Question: I'm adding some products though to a magento store front through the soap API from C#. The problem I am having is when I am inserting items into the store it is removing part of the SKU. Any insight or suggestions? Example soap message follows..
'''
<s:Envelope xmlns:s="http://schemas.xmlsoap.org/soap/envelope/">
<s:Body s:encodingStyle="http://schemas.xmlsoap.org/soap/encoding/" xmlns:xsi="http://www.w3.org/2001/XMLSchema-instance" xmlns:xsd="http://www.w3.org/2001/XMLSchema">
<q1:catalogProductCreate xmlns:q1="urn:Magento">
<sessionId xsi:type="xsd:string">**********************</sessionId>
<type xsi:type="xsd:string">virtual</type>
<set xsi:type="xsd:string">9</set>
<sku xsi:type="xsd:string">C16933A</sku>
<productData href="#id1"/>
</q1:catalogProductCreate>
<q2:catalogProductCreateEntity id="id1" xsi:type="q2:catalogProductCreateEntity" xmlns:q2="urn:Magento">
<name xsi:type="xsd:string">Beautiful Every Time</name>
<status xsi:type="xsd:string">1</status>
<visibility xsi:type="xsd:string">4</visibility>
<category_ids href="#id2"/><website_ids href="#id3"/>
<price xsi:type="xsd:string">1.99</price>
<tax_class_id xsi:type="xsd:string">2</tax_class_id>
<additional_attributes href="#id4"/>
<stock_data href="#id5"/>
</q2:catalogProductCreateEntity>
<q3:Array id="id2" q3:arrayType="xsd:string[1]" xmlns:q3="http://schemas.xmlsoap.org/soap/encoding/">
<Item>10</Item>
</q3:Array>
<q4:Array id="id3" q4:arrayType="xsd:string[3]" xmlns:q4="http://schemas.xmlsoap.org/soap/encoding/">
<Item>1</Item>
<Item>2</Item>
<Item>3</Item>
</q4:Array>
<q5:Array id="id4" q5:arrayType="q6:associativeEntity[16]" xmlns:q5="http://schemas.xmlsoap.org/soap/encoding/" xmlns:q6="urn:Magento">
<Item href="#id6"/>
<Item href="#id7"/>
<Item href="#id8"/>
<Item href="#id9"/>
<Item href="#id10"/>
<Item href="#id11"/>
<Item href="#id12"/>
<Item href="#id13"/>
<Item href="#id14"/>
<Item href="#id15"/>
<Item href="#id16"/>
<Item href="#id17"/>
<Item href="#id18"/>
<Item href="#id19"/>
<Item href="#id20"/>
<Item href="#id21"/>
</q5:Array>
<q7:catalogInventoryStockItemUpdateEntity id="id5" xsi:type="q7:catalogInventoryStockItemUpdateEntity" xmlns:q7="urn:Magento">
<qty xsi:type="xsd:string">0</qty>
</q7:catalogInventoryStockItemUpdateEntity>
<q8:associativeEntity id="id6" xsi:type="q8:associativeEntity" xmlns:q8="urn:Magento">
<key xsi:type="xsd:string">artist</key>
<value xsi:type="xsd:string">Lee Brice</value>
</q8:associativeEntity>
<q9:associativeEntity id="id7" xsi:type="q9:associativeEntity" xmlns:q9="urn:Magento">
<key xsi:type="xsd:string">publisher</key>
<value xsi:type="xsd:string"/>
</q9:associativeEntity><q10:associativeEntity id="id8" xsi:type="q10:associativeEntity" xmlns:q10="urn:Magento">
<key xsi:type="xsd:string">writer</key>
<value xsi:type="xsd:string"/>
</q10:associativeEntity>
<q11:associativeEntity id="id9" xsi:type="q11:associativeEntity" xmlns:q11="urn:Magento">
<key xsi:type="xsd:string">key_signature</key>
<value xsi:type="xsd:string">B</value>
</q11:associativeEntity>
<q12:associativeEntity id="id10" xsi:type="q12:associativeEntity" xmlns:q12="urn:Magento">
<key xsi:type="xsd:string">custom_cd_allowed</key>
<value xsi:type="xsd:string">1</value>
</q12:associativeEntity>
<q13:associativeEntity id="id11" xsi:type="q13:associativeEntity" xmlns:q13="urn:Magento">
<key xsi:type="xsd:string">hardware_available</key>
<value xsi:type="xsd:string">1</value>
</q13:associativeEntity><q14:associativeEntity id="id12" xsi:type="q14:associativeEntity" xmlns:q14="urn:Magento">
<key xsi:type="xsd:string">digital_download_allowed</key>
<value xsi:type="xsd:string">0</value>
</q14:associativeEntity>
<q15:associativeEntity id="id13" xsi:type="q15:associativeEntity" xmlns:q15="urn:Magento">
<key xsi:type="xsd:string">msrp</key>
<value xsi:type="xsd:string">0</value>
</q15:associativeEntity>
<q16:associativeEntity id="id14" xsi:type="q16:associativeEntity" xmlns:q16="urn:Magento">
<key xsi:type="xsd:string">mix_type</key>
<value xsi:type="xsd:string">13</value>
</q16:associativeEntity>
<q17:associativeEntity id="id15" xsi:type="q17:associativeEntity" xmlns:q17="urn:Magento">
<key xsi:type="xsd:string">track_length</key>
<value xsi:type="xsd:string">03:39</value>
</q17:associativeEntity>
<q18:associativeEntity id="id16" xsi:type="q18:associativeEntity" xmlns:q18="urn:Magento">
<key xsi:type="xsd:string">file_type</key>
<value xsi:type="xsd:string">98</value>
</q18:associativeEntity>
<q19:associativeEntity id="id17" xsi:type="q19:associativeEntity" xmlns:q19="urn:Magento">
<key xsi:type="xsd:string">file_size</key>
<value xsi:type="xsd:string">40125168</value>
</q19:associativeEntity><q20:associativeEntity id="id18" xsi:type="q20:associativeEntity" xmlns:q20="urn:Magento">
<key xsi:type="xsd:string">genre</key>
<value xsi:type="xsd:string">10</value>
</q20:associativeEntity>
<q21:associativeEntity id="id19" xsi:type="q21:associativeEntity" xmlns:q21="urn:Magento">
<key xsi:type="xsd:string">vocal_type</key>
<value xsi:type="xsd:string">120</value>
</q21:associativeEntity>
<q22:associativeEntity id="id20" xsi:type="q22:associativeEntity" xmlns:q22="urn:Magento">
<key xsi:type="xsd:string">has_male</key>
<value xsi:type="xsd:string">1</value>
</q22:associativeEntity>
<q23:associativeEntity id="id21" xsi:type="q23:associativeEntity" xmlns:q23="urn:Magento">
<key xsi:type="xsd:string">has_female</key>
<value xsi:type="xsd:string">0</value>
</q23:associativeEntity>
</s:Body>
'''
As you can see the SKU is set to "C16933A", however, when the service call returns and I lookup the item in the store admin panel the result is

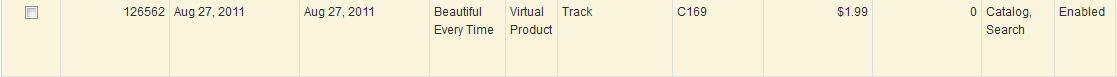
Answer: I was able to resolve my issue, what I had to do was add another item to the associatearray and set the sku again, I think this is a bug in the magento API, but at least I was able to find a work around for it.